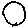
Label: circle